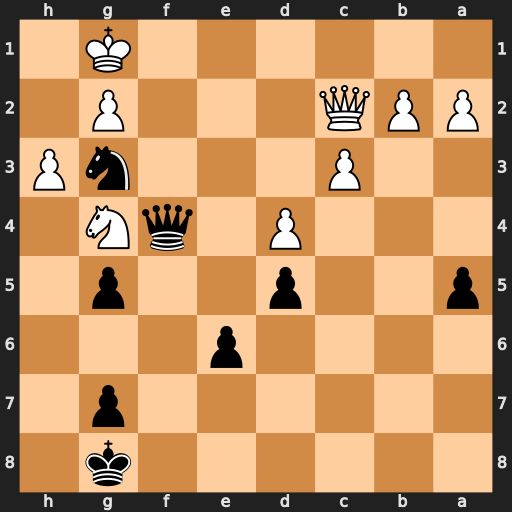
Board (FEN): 6k1/6p1/4p3/p2p2p1/3P1qN1/2P3nP/PPQ3P1/6K1
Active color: b
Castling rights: -
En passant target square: -
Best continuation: Qf1+ Kh2 Ne2 Qxe2 Qxe2